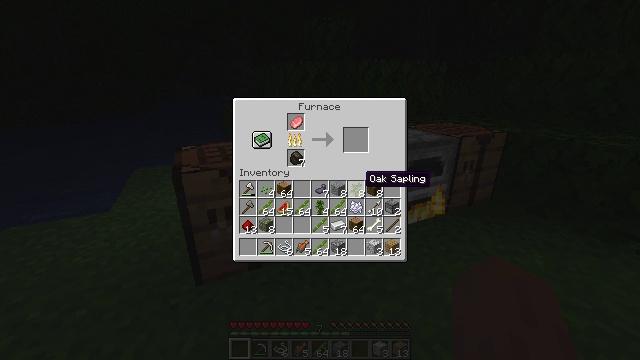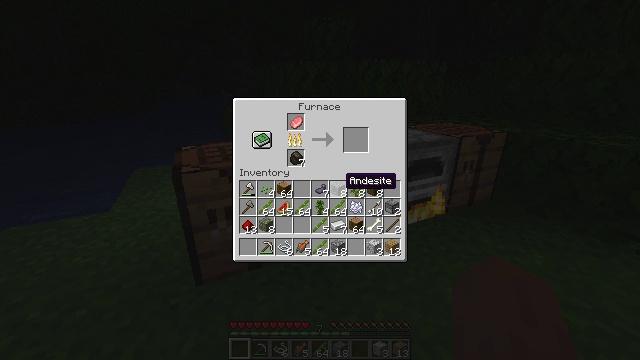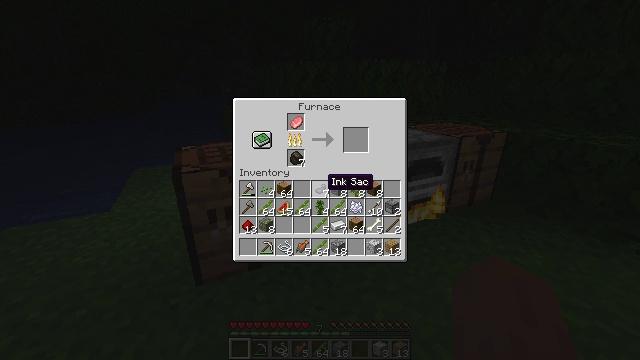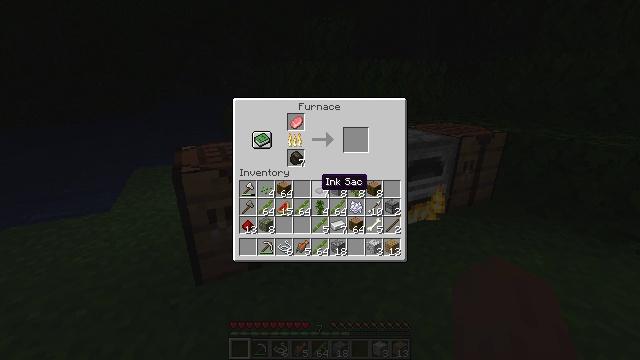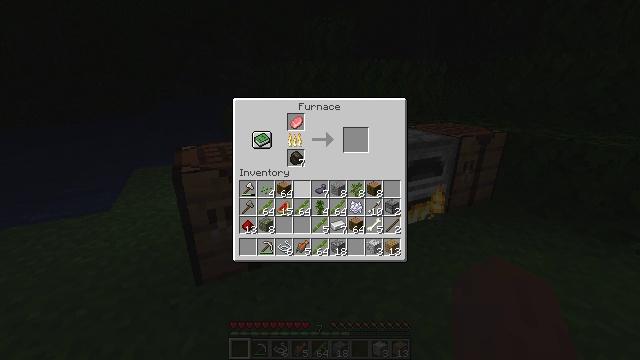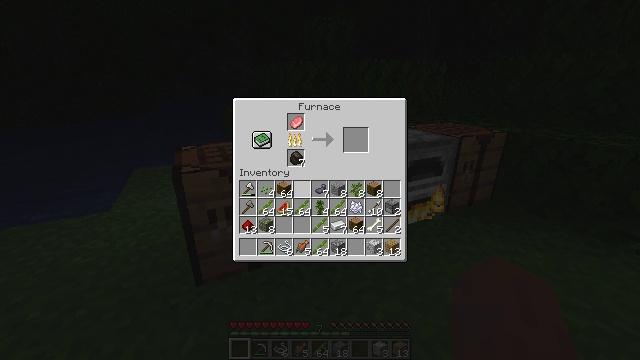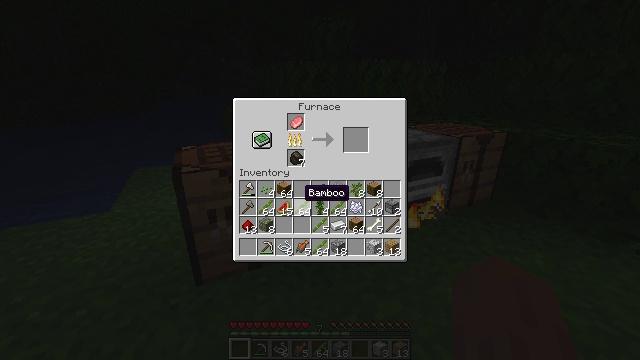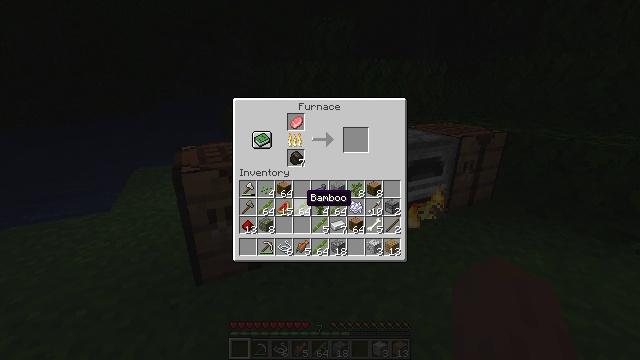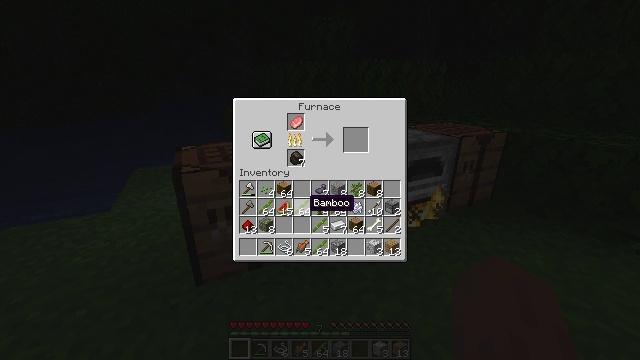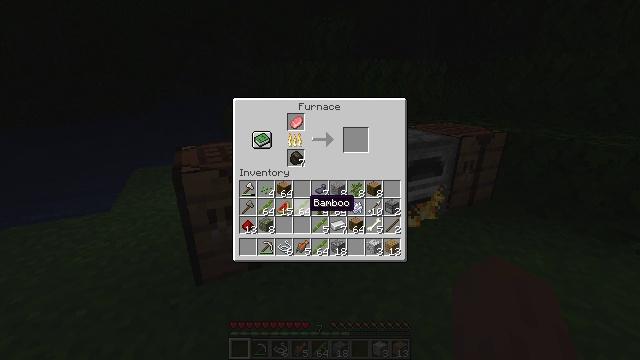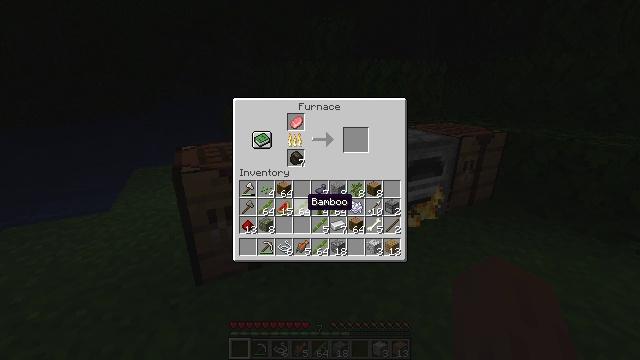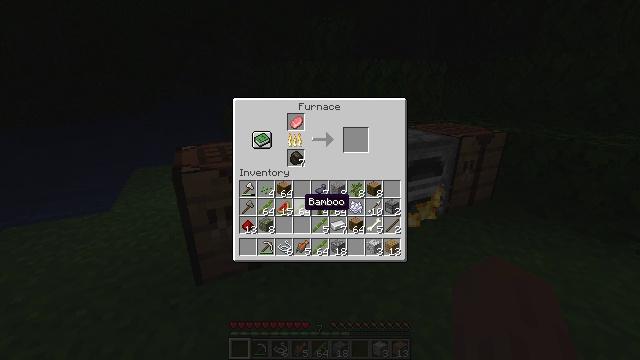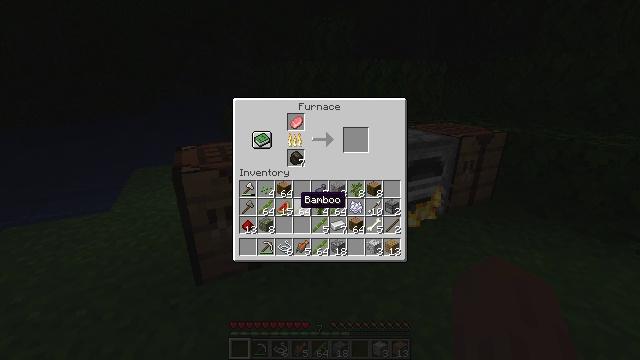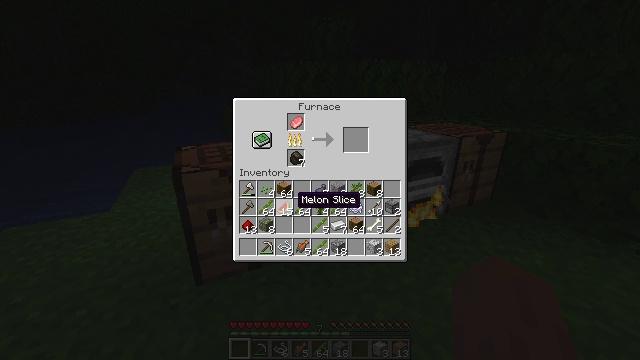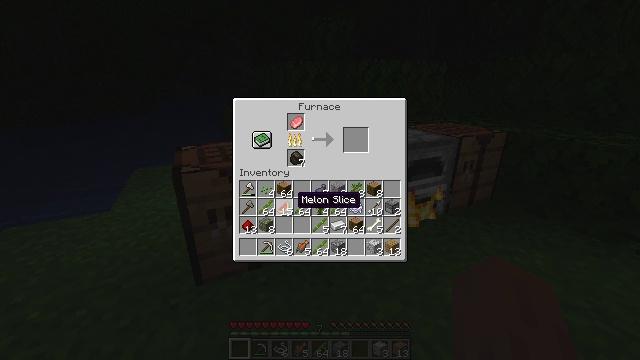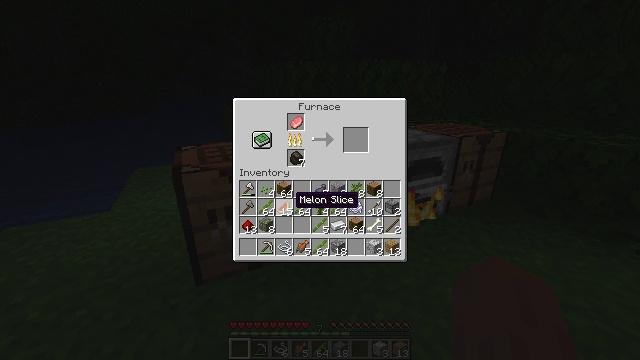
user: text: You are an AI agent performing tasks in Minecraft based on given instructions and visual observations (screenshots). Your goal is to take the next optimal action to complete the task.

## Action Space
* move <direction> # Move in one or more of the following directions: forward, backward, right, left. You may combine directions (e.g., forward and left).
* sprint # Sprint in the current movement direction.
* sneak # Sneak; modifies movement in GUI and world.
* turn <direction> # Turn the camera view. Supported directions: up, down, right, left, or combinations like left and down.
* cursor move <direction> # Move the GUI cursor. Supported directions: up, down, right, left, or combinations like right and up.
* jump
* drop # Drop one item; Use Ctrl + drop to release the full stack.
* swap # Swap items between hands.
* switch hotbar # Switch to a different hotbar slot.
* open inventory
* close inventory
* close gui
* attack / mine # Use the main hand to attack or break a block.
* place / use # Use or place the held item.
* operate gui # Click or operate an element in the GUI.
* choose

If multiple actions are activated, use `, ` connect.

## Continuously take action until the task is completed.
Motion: motion action
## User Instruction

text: Convert jungle logs into jungle planks.
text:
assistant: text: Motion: cursor move left
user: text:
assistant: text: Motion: cursor move left
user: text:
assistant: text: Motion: no_op
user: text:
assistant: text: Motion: cursor move left
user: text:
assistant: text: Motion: no_op
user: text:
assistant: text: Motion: no_op
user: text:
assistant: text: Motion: no_op
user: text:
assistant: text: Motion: no_op
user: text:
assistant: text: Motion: no_op
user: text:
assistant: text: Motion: no_op
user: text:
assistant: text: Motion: no_op
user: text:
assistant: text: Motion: no_op
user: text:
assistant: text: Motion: no_op
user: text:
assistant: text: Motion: no_op
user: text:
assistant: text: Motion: no_op
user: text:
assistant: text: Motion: cursor move left
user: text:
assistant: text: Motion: no_op
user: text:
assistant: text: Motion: no_op
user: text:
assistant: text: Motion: operate gui
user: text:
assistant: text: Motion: operate gui
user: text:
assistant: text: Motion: cursor move right
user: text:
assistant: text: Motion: no_op
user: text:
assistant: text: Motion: no_op
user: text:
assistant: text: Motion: no_op
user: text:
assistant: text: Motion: no_op
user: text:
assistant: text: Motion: no_op
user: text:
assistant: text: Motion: no_op
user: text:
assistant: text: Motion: no_op
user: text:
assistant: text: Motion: no_op
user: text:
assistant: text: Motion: no_op